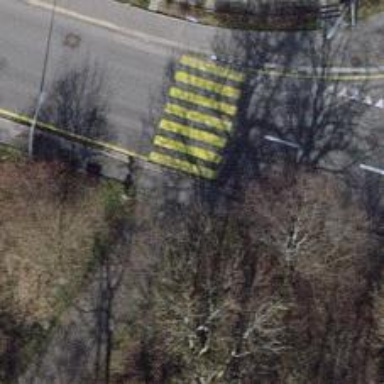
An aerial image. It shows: Asphalt footway with unmarked crossing.